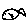
Label: fish